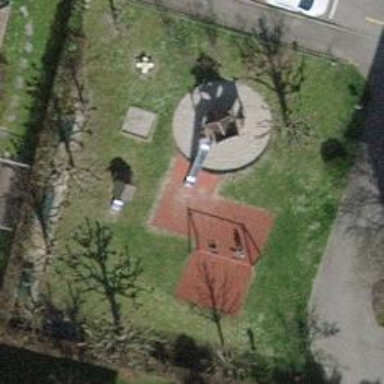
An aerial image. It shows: Playground area for leisure land.